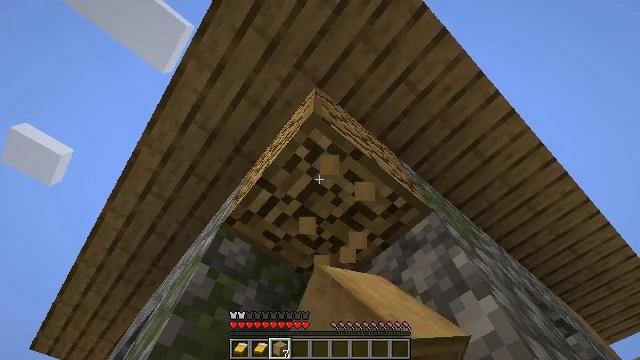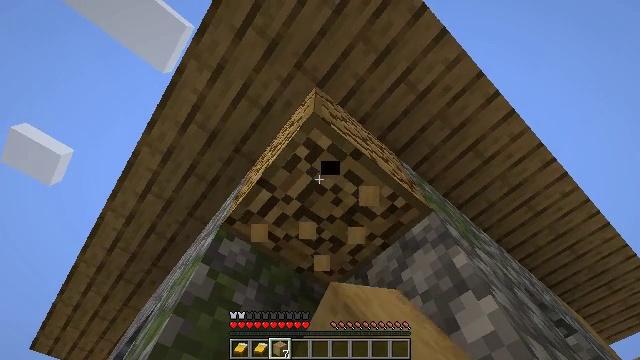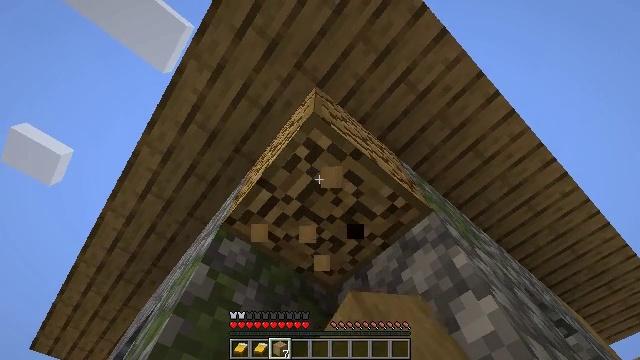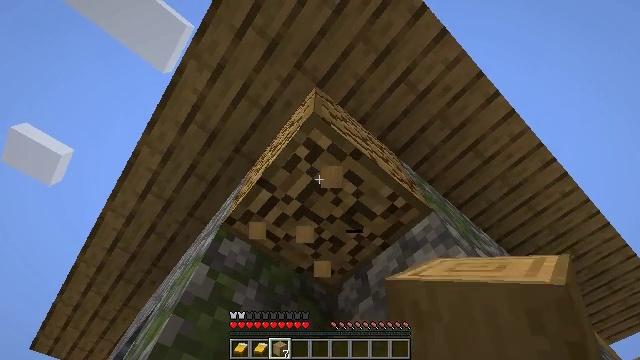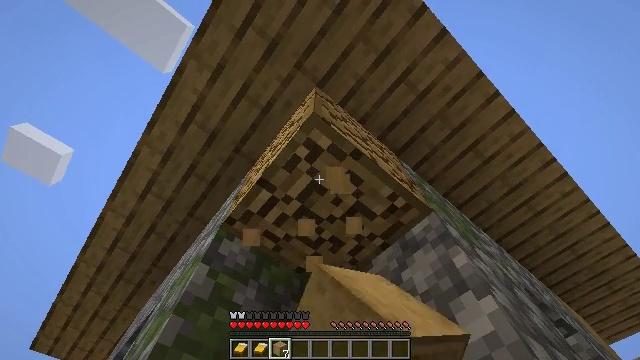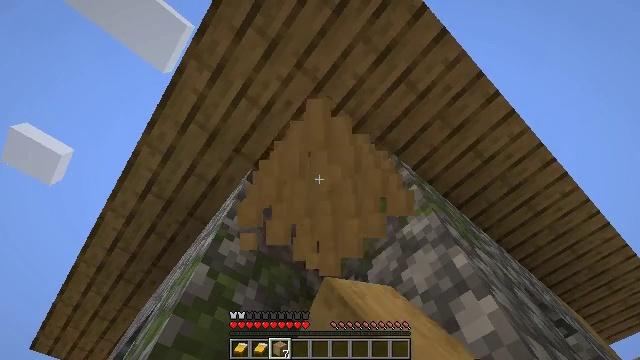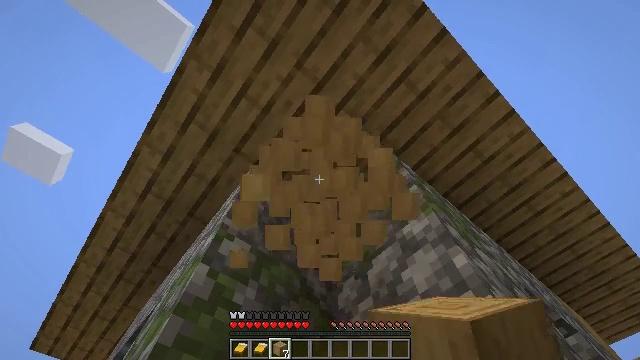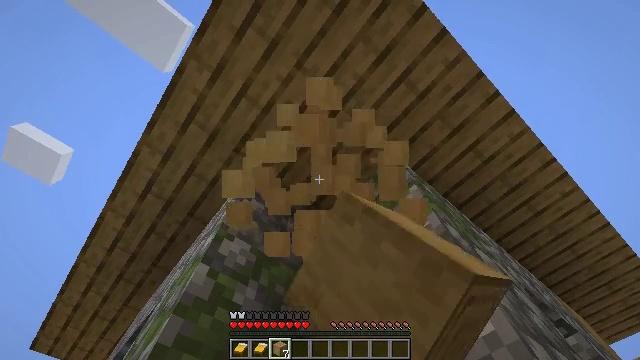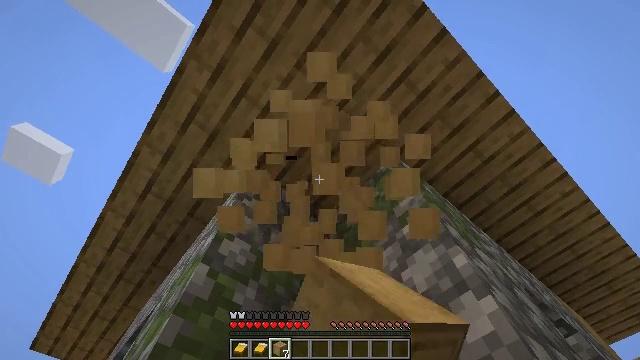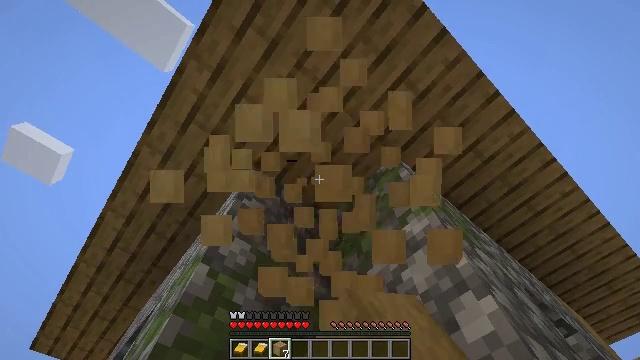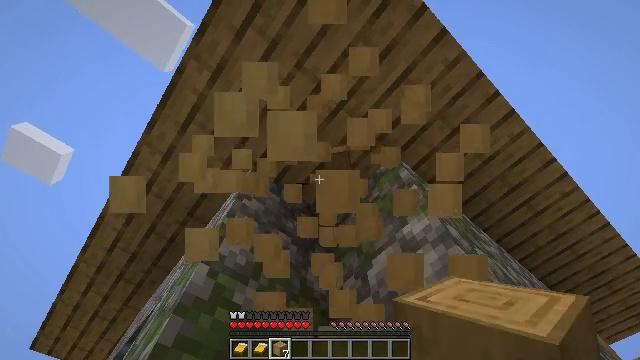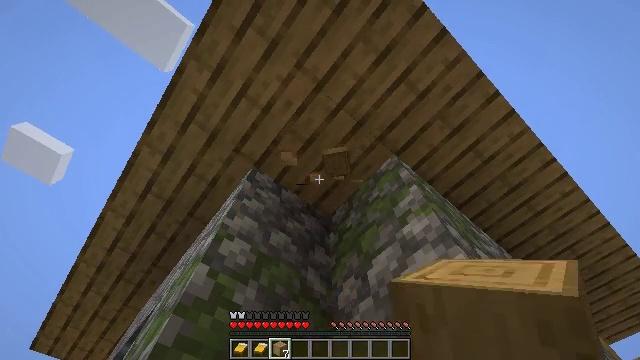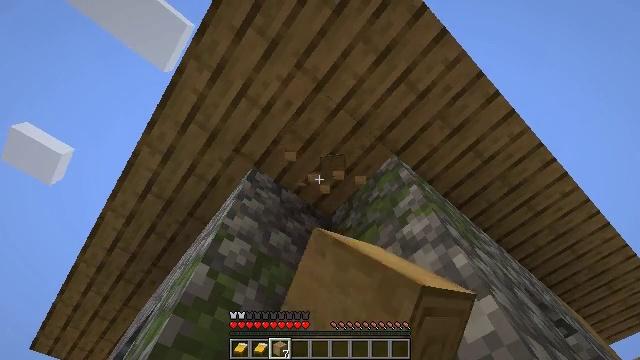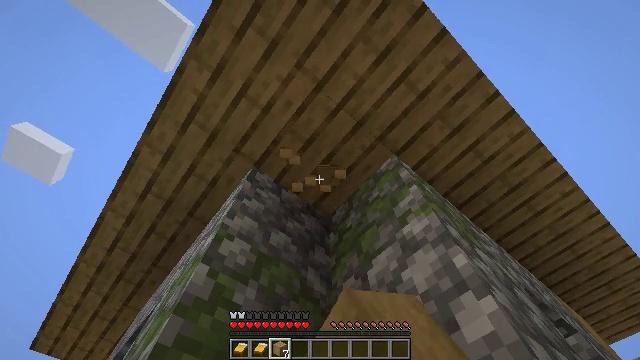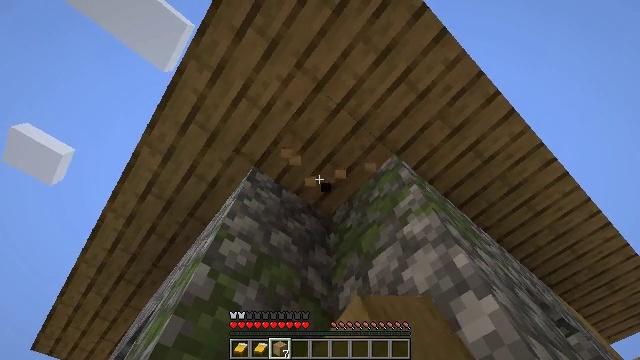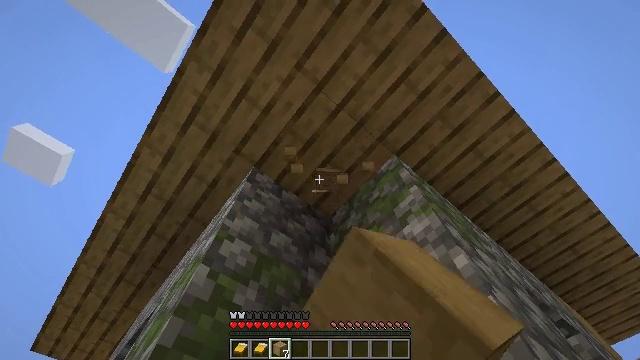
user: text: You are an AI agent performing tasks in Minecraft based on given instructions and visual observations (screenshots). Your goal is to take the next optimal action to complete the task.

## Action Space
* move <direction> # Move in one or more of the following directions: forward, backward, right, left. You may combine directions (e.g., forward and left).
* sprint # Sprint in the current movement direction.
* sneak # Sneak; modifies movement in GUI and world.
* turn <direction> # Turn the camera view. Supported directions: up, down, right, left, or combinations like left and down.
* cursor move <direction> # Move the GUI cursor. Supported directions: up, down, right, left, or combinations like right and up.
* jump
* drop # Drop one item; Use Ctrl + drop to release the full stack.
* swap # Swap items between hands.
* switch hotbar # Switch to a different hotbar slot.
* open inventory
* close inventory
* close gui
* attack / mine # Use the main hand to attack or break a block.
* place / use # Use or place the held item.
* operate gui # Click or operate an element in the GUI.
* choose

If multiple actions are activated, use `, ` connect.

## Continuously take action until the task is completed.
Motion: motion action
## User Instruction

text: Retrieve the stripped oak log.
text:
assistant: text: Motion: attack / mine
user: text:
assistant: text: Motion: attack / mine
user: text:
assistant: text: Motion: attack / mine
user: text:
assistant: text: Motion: attack / mine
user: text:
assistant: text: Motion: attack / mine
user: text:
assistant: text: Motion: attack / mine
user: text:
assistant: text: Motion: attack / mine
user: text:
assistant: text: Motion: attack / mine
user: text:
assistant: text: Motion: attack / mine
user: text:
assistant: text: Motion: attack / mine
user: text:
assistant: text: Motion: attack / mine
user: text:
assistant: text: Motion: attack / mine
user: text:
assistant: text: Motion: attack / mine
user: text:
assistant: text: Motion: attack / mine
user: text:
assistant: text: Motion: no_op
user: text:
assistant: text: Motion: no_op
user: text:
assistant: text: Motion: no_op
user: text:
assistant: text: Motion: no_op
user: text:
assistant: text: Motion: no_op
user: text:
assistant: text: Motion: move forward, turn down
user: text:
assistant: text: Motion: move forward, turn right and down
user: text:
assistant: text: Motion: move forward, turn right and down
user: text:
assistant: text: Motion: move forward, turn right and down
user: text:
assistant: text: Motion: move forward, turn right and down
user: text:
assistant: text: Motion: turn right and down
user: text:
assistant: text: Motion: turn right and down
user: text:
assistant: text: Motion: turn right and down
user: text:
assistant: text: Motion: turn right and down
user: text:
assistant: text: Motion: turn right and down
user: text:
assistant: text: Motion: move back, turn right and down